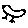
Label: bird